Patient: sex M, age 42
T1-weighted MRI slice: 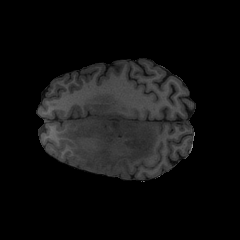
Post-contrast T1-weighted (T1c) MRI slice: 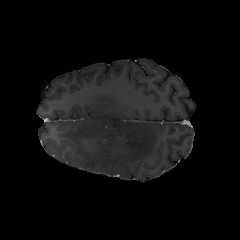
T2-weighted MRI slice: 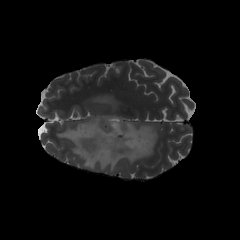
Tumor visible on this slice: yes
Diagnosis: Astrocytoma, IDH-mutant
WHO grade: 3